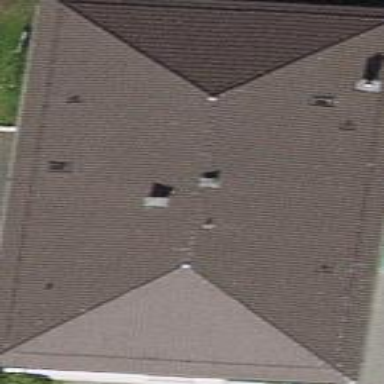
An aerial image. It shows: Hipped roof on apartment building.